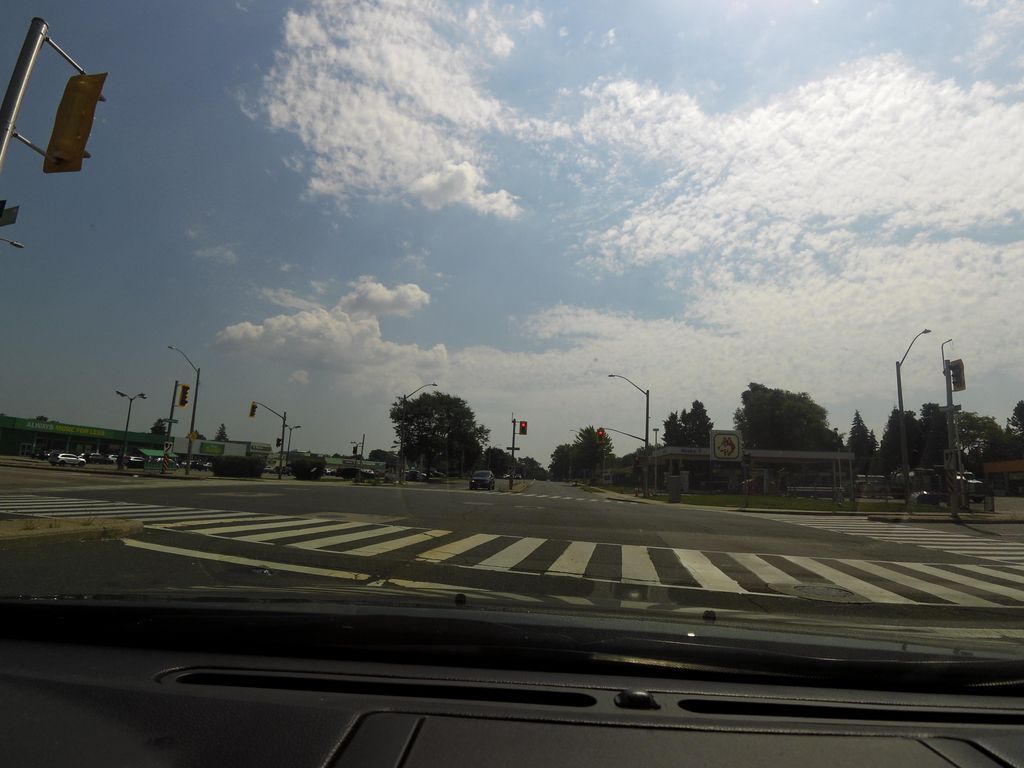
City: hamilton